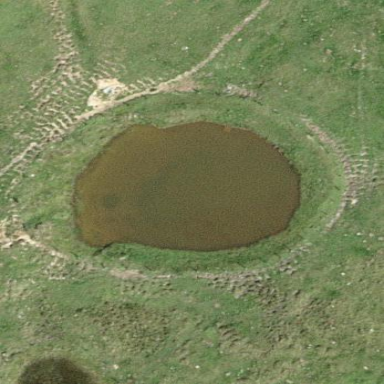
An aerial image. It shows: Pond with natural water.